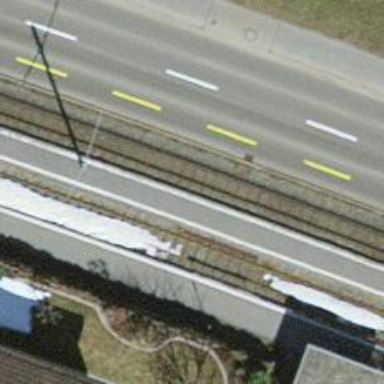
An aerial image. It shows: Stop for light rail public transport on the railway.